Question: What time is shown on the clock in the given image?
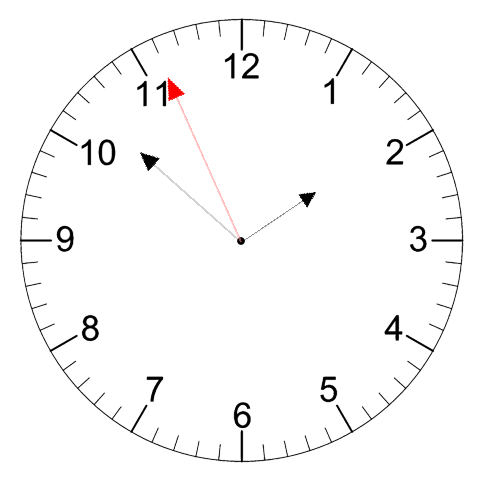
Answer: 01:51:56